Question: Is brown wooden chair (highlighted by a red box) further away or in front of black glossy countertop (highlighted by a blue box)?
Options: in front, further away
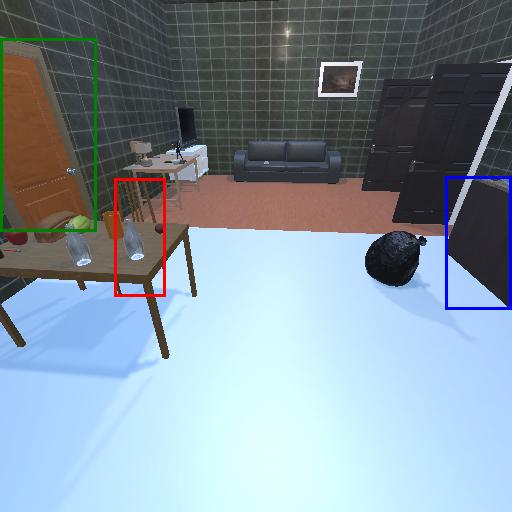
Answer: in front